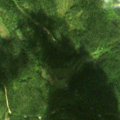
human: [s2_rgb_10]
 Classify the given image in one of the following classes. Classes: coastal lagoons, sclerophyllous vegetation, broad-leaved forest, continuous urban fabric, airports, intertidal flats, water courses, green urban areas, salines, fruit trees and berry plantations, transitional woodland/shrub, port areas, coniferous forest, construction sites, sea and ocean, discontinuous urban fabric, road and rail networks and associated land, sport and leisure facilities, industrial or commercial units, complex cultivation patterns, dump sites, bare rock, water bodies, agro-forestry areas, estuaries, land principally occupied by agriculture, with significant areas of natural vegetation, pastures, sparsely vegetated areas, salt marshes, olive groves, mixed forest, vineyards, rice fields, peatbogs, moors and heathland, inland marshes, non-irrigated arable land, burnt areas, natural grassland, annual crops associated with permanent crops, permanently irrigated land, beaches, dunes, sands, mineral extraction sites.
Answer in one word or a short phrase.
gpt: coniferous forest, transitional woodland/shrub